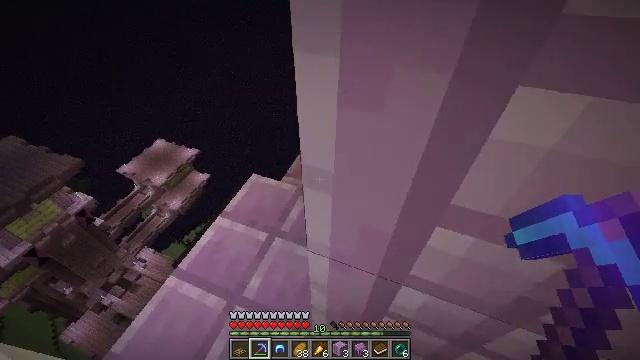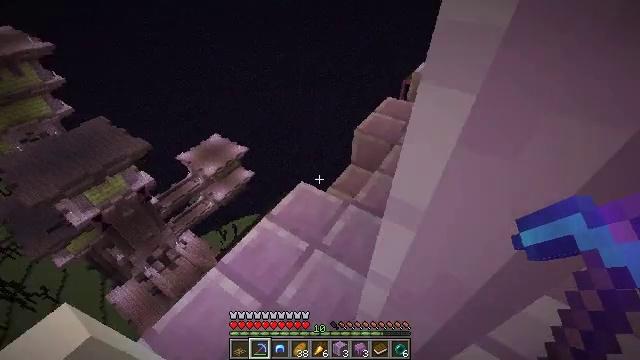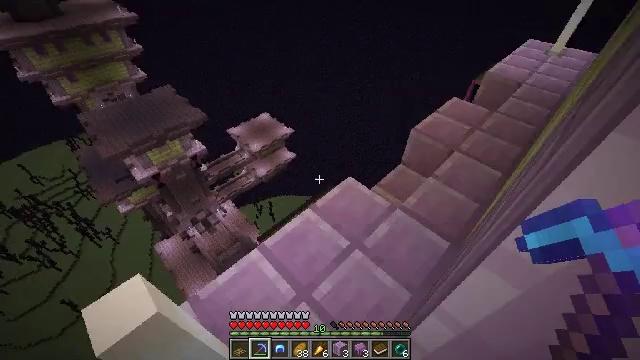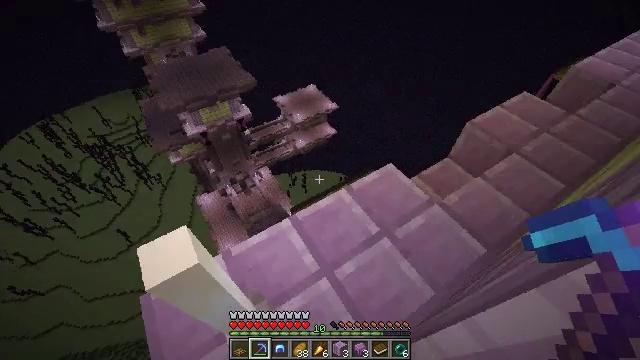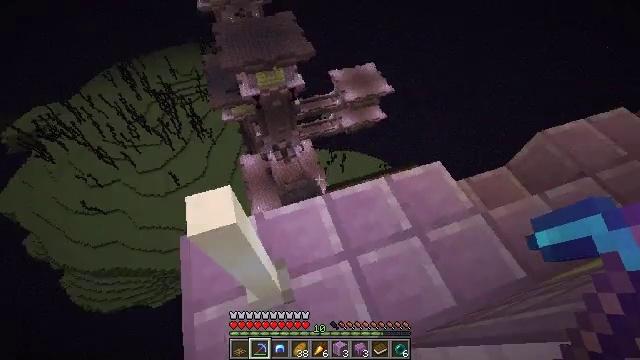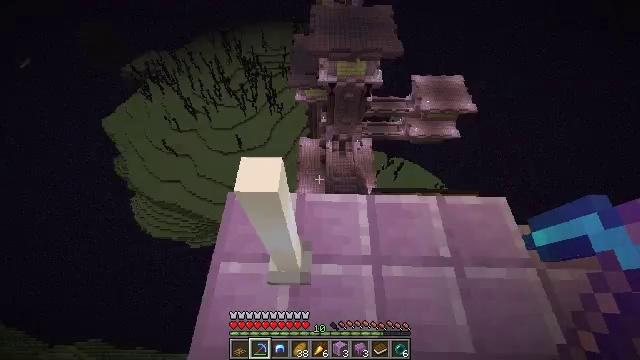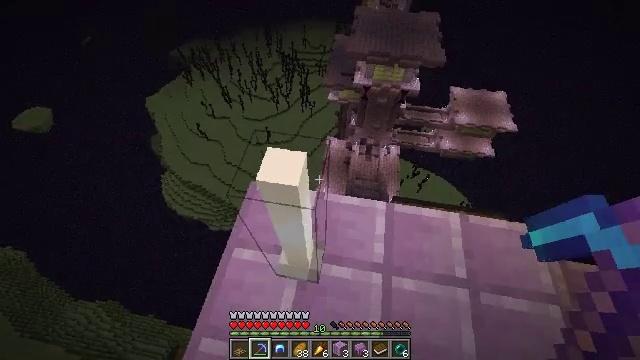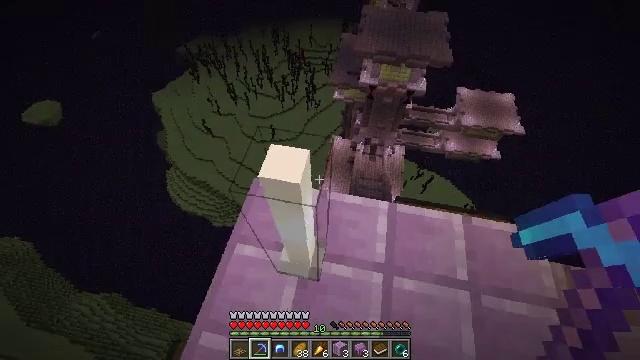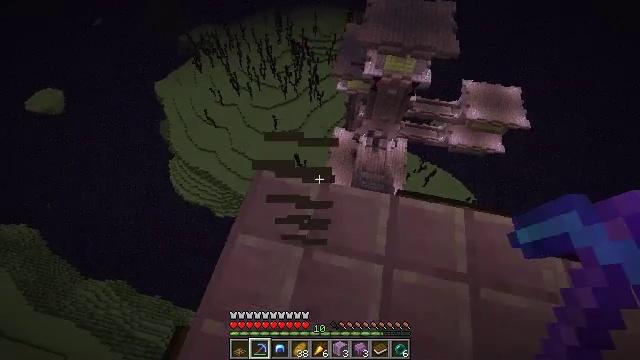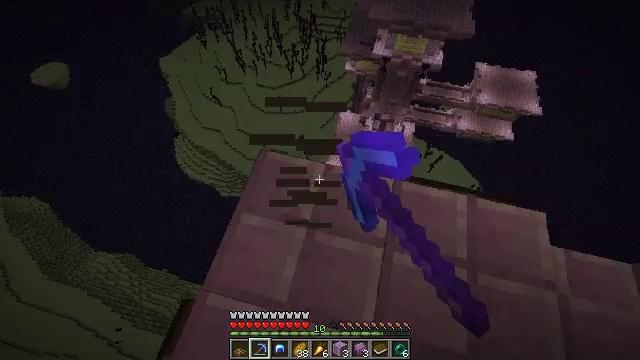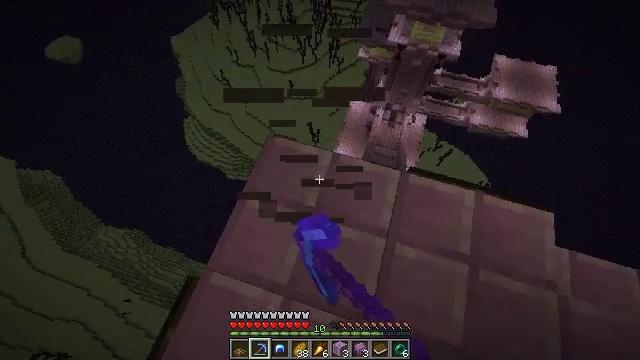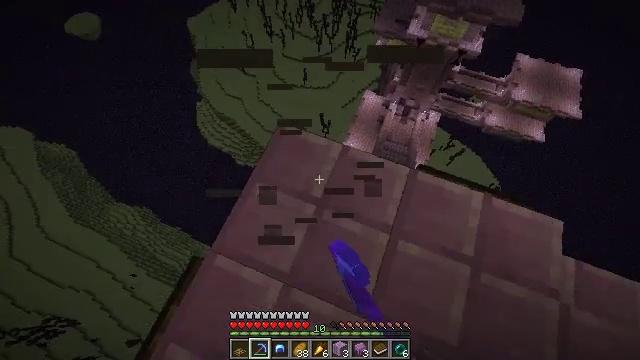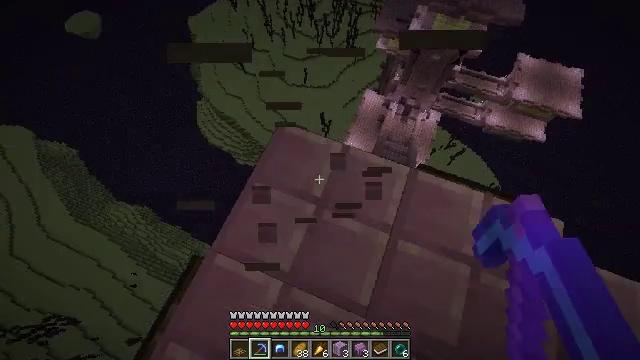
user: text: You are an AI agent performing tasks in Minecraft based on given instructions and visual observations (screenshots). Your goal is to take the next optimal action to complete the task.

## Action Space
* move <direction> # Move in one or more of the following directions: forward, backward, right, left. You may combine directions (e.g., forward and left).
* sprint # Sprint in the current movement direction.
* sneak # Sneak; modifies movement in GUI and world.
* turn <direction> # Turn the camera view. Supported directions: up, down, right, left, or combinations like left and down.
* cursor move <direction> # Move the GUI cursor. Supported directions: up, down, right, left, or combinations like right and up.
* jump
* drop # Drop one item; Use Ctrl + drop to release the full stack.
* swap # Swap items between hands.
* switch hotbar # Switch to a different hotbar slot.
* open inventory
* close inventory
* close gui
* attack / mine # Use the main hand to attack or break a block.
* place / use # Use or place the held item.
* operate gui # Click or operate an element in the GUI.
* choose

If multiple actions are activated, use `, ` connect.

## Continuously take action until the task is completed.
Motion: motion action
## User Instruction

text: Mine the end rod.
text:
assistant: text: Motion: move forward, turn left and up
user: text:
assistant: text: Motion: move forward, turn left and down
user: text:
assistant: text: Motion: move forward, turn left and down
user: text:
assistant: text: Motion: turn left and down
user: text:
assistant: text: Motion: turn left and down
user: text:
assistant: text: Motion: turn left
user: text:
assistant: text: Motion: turn left
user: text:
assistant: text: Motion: turn down, attack / mine
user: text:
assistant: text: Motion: turn left and down, attack / mine
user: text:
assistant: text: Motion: turn left and down, attack / mine
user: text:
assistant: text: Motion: turn left and down, attack / mine
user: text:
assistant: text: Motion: attack / mine
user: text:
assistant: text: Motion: attack / mine